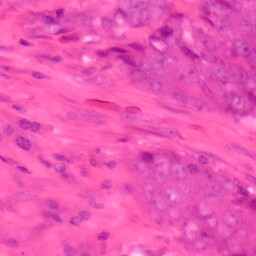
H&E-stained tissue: Colon